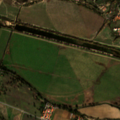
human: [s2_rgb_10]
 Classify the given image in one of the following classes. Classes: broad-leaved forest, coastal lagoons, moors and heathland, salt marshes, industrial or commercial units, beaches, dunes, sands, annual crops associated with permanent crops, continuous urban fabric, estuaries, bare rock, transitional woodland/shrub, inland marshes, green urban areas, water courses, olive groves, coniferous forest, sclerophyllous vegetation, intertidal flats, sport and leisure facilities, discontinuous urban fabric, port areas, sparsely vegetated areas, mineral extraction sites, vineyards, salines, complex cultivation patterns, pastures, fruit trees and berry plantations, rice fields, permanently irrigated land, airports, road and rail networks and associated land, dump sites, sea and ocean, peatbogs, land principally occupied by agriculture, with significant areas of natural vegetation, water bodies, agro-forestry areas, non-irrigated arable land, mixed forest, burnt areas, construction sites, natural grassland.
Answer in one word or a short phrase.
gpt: permanently irrigated land, complex cultivation patterns, land principally occupied by agriculture, with significant areas of natural vegetation, agro-forestry areas, transitional woodland/shrub